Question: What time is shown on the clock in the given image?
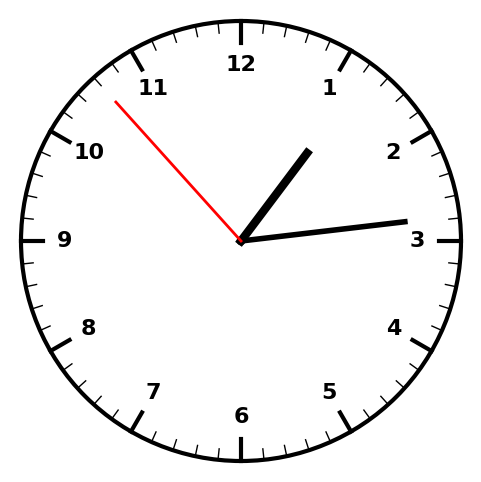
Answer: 01:13:53